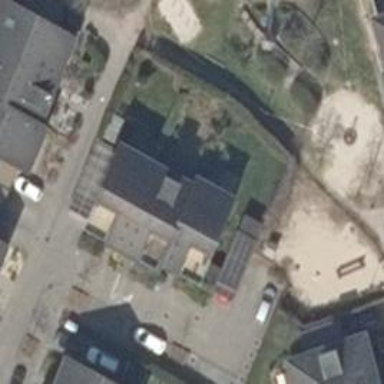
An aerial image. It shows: Terrace-style building with gabled roof.